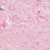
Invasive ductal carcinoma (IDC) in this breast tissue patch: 0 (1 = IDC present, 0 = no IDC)